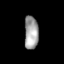
Tissue: skin
Cell type: Epithelial cells
Senescence score: 0.2752
Nuclear area (px): 447
Mean DAPI intensity: 163.116